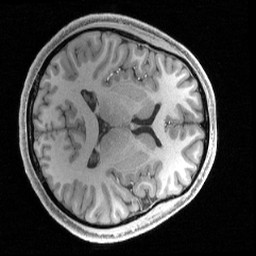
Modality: T1w
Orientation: axial
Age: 22
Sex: female
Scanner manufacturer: siemens
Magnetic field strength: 3 T
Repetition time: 2.4 s
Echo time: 0.00224 s